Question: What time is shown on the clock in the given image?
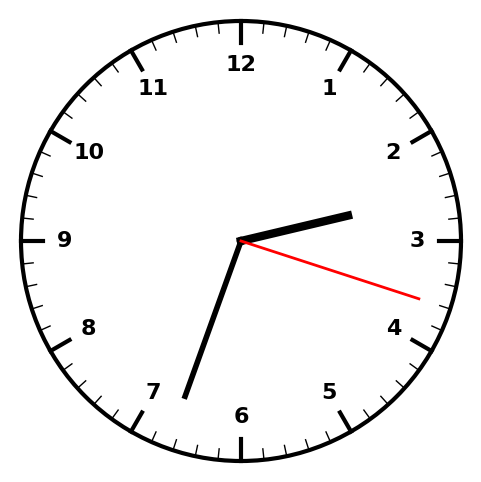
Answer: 02:33:18